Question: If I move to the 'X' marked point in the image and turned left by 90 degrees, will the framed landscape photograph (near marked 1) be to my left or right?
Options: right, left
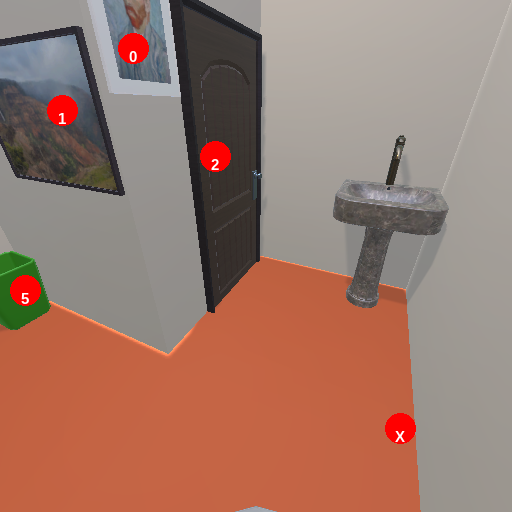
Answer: right